Interaction volume radius: 10 \u00c5
Interaction volume height: 20 \u00c5
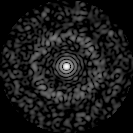
Disorder parameter: 0.8112